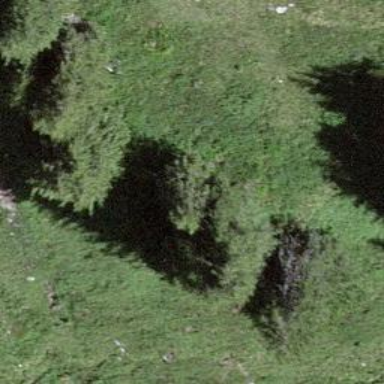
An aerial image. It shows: Patch of scrub vegetation.